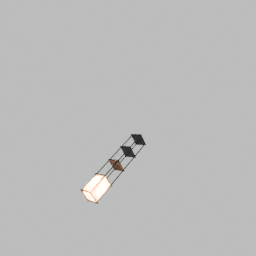
Label: lighting